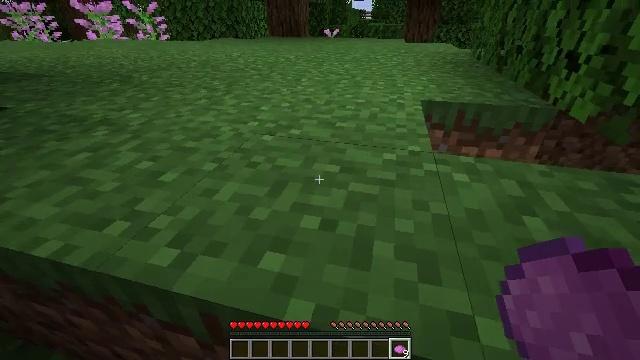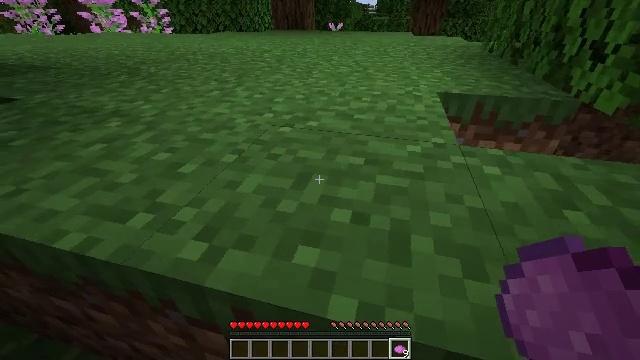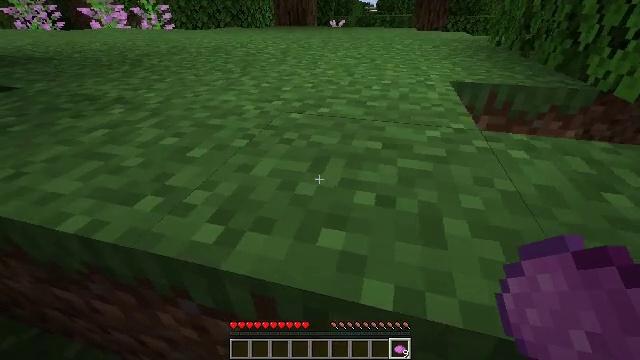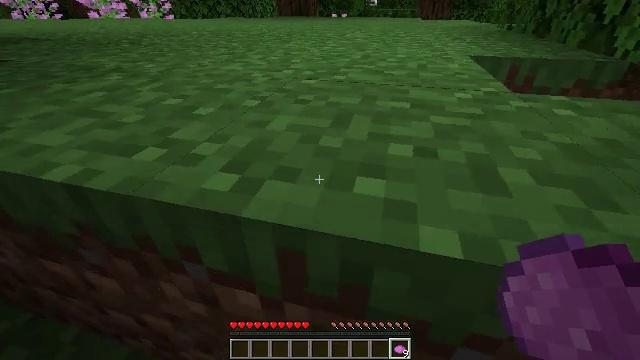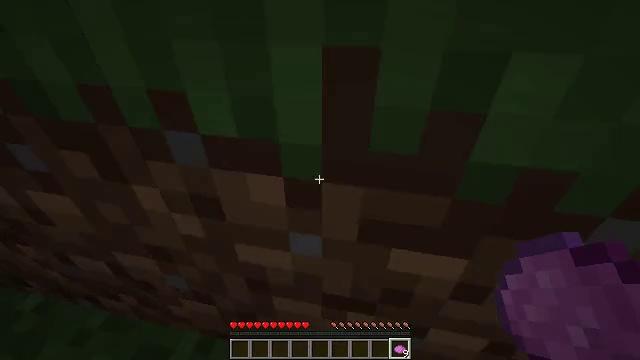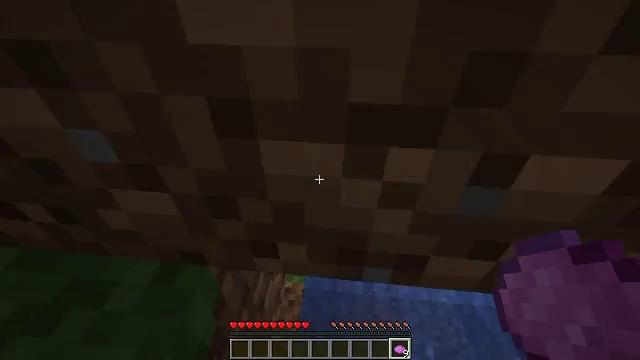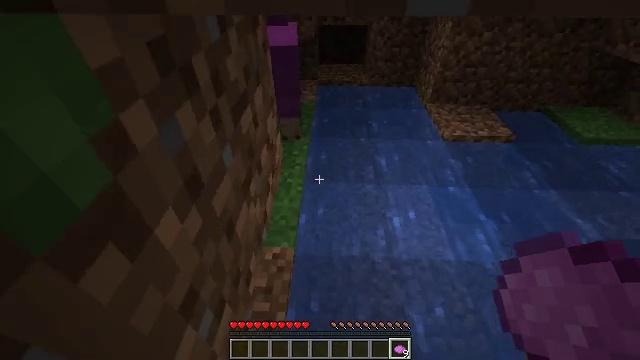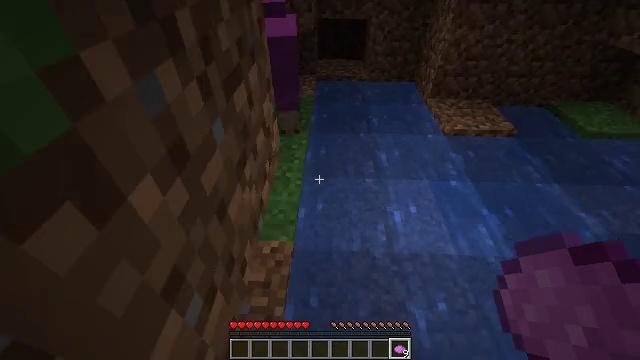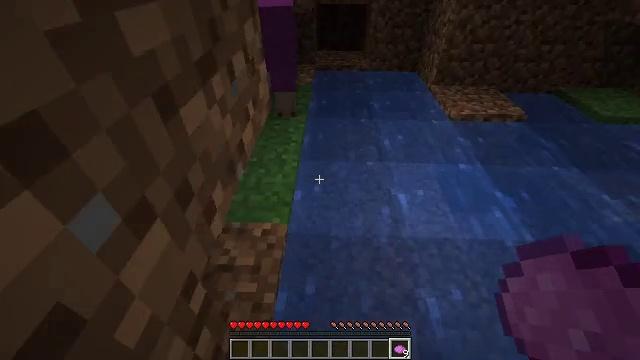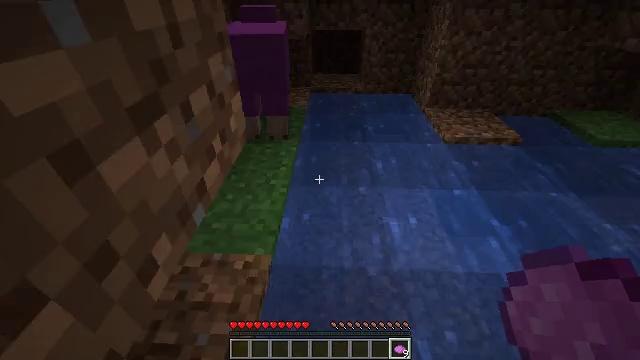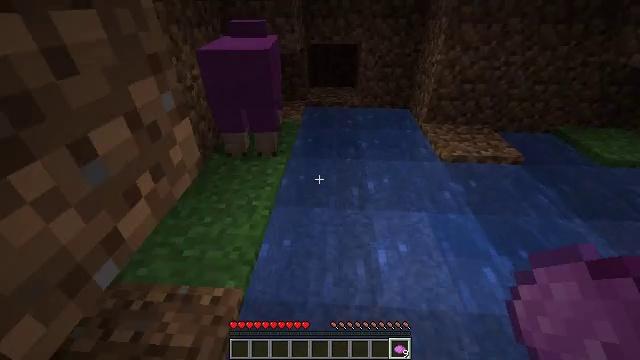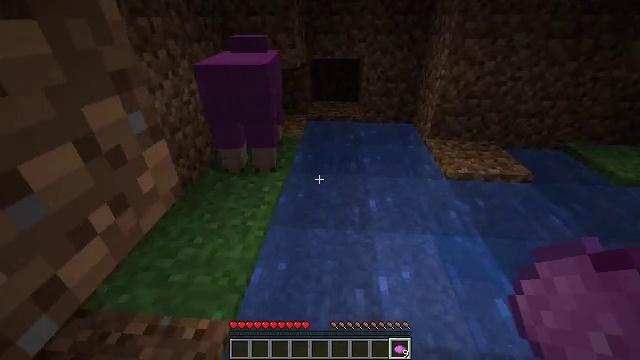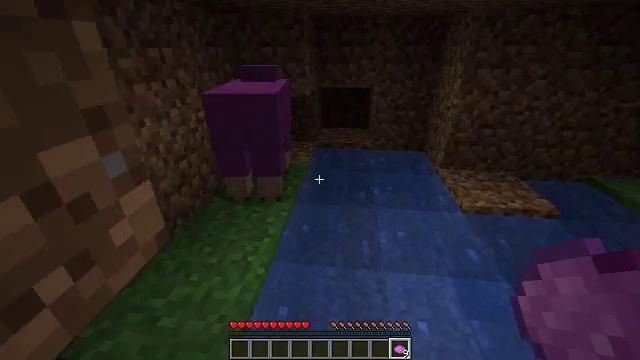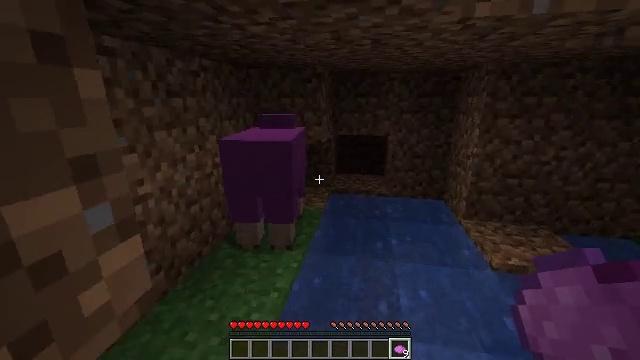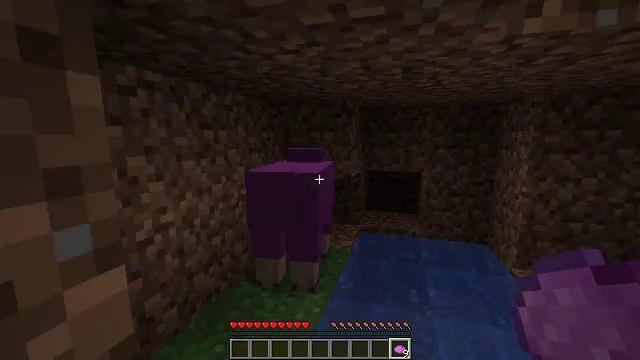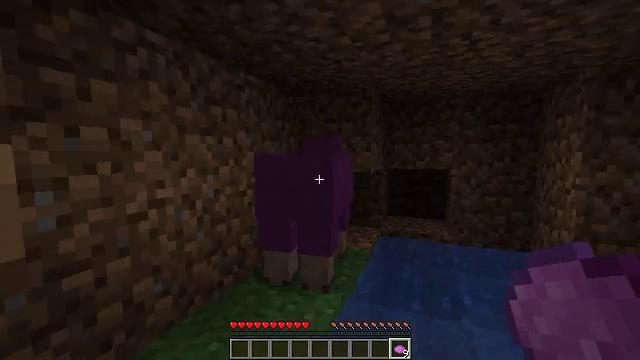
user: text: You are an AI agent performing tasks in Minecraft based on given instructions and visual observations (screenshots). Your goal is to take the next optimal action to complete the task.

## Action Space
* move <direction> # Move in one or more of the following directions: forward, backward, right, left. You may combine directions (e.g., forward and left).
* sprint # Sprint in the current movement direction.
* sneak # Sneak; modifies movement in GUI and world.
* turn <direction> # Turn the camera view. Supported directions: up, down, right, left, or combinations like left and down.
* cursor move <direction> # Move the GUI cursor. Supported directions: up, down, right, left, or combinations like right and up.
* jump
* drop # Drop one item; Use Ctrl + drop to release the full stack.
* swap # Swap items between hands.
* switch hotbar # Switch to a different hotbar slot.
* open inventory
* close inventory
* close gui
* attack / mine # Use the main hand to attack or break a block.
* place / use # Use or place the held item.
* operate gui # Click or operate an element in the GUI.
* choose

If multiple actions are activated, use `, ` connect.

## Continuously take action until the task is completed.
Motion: motion action
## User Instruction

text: Hunt a sheep.
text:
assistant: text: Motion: move forward and move left
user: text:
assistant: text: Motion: move forward and move left
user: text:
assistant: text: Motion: move left
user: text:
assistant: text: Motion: turn right and down
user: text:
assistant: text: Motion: turn right and down
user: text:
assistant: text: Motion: turn right and down
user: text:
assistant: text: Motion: move right
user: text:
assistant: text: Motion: move forward and move right, turn up
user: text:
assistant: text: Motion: move forward and move right, turn up
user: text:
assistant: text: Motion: move forward and move right, turn left and up
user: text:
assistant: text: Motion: move forward, turn left and up
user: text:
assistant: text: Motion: move forward, turn left and up
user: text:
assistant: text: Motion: move forward, turn left and up
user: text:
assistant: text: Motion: move forward, turn left and up
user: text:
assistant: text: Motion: move forward, turn left and up
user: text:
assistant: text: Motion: move forward, attack / mine
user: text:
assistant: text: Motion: move forward, attack / mine
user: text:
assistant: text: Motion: move forward, attack / mine
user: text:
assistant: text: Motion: move forward
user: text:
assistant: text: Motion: move forward, turn up
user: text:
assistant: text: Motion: move forward, turn left and up
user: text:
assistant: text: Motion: move forward, turn left and up
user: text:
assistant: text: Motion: move forward, turn left and up
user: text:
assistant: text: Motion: move forward, turn left
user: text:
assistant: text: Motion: move forward
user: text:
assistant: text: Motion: move forward
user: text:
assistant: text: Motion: move forward, attack / mine
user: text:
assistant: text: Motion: move forward, attack / mine
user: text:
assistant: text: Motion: move forward, attack / mine
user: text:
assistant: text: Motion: move forward